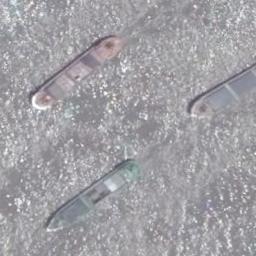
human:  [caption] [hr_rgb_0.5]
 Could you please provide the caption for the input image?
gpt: There are three ships on the ice .

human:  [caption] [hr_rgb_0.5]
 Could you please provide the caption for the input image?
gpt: Several ships of different colors are sailing in the water .

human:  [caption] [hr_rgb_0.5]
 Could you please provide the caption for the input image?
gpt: There are three ships at sea .

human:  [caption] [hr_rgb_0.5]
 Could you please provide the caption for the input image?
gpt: Three bulk carriers travel on the gray-blue sea .

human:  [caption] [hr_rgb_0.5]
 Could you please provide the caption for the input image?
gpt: There are three ships on the sea .